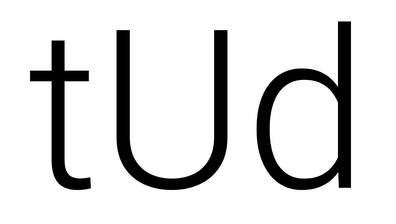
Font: Roboto_Light